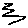
Label: zigzag